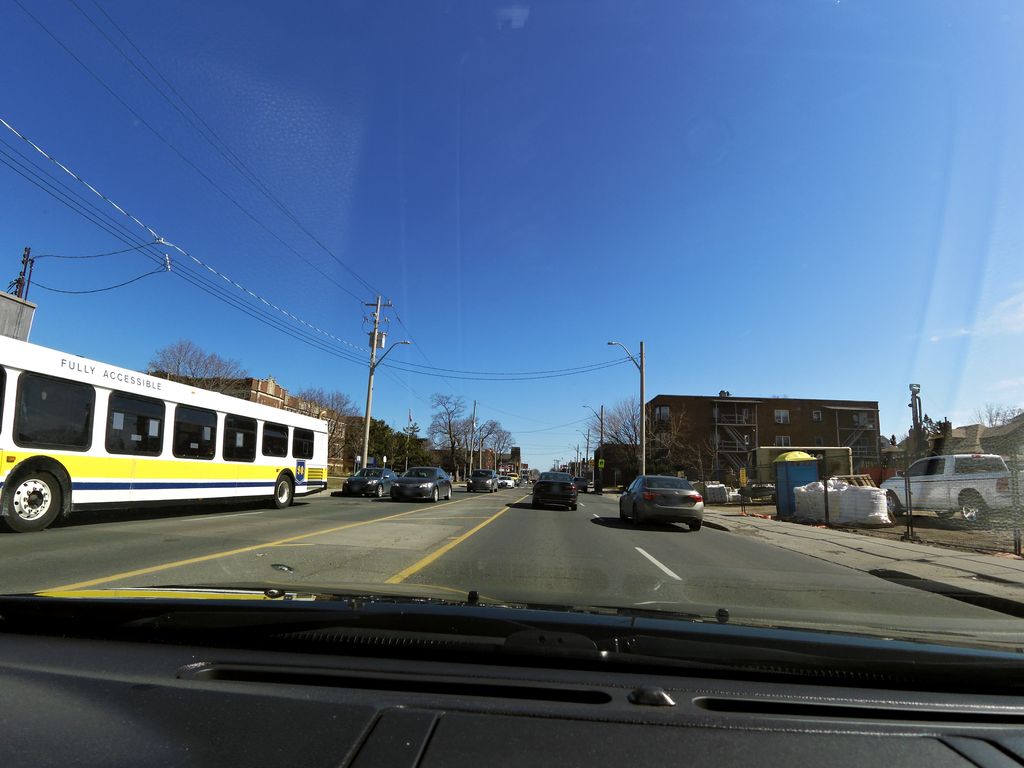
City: hamilton